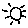
Label: sun